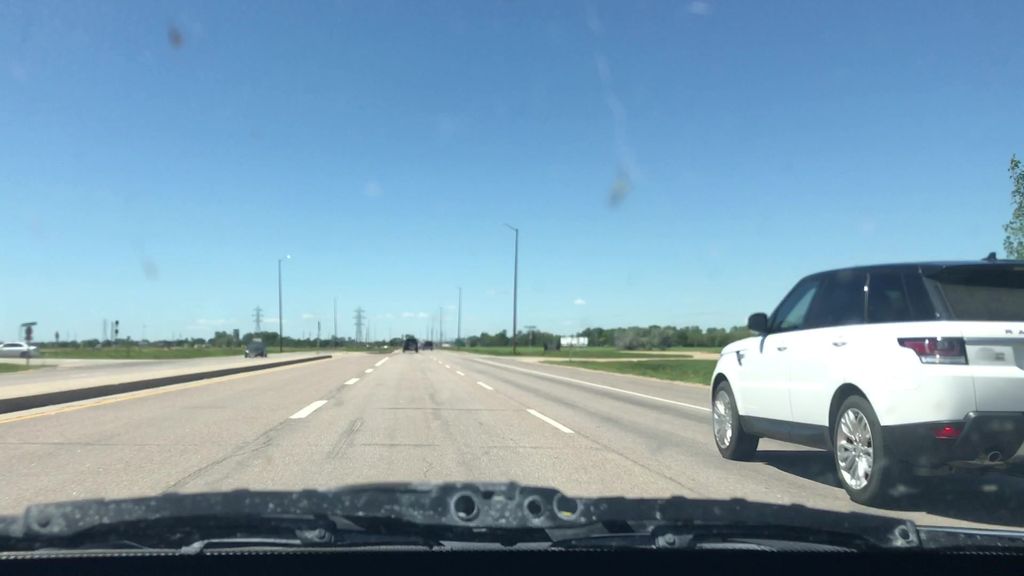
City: winnipeg